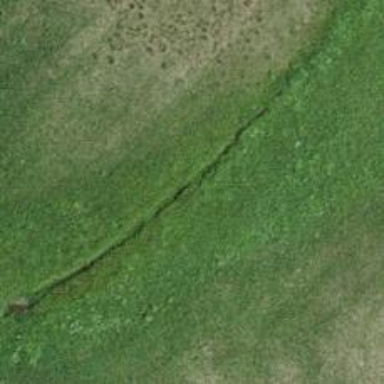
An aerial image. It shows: Ditch serving as waterway.